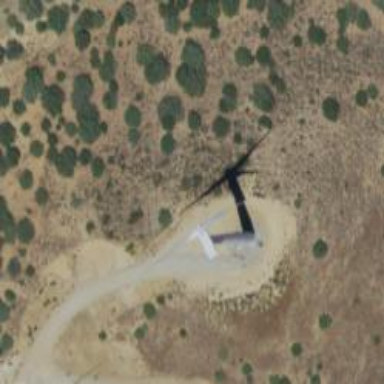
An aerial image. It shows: Wind generator powered by horizontal axis wind turbine.